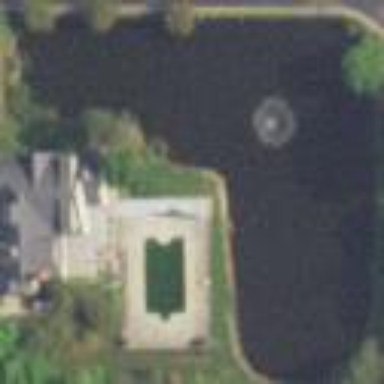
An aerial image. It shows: Peaceful pond surrounded by nature.